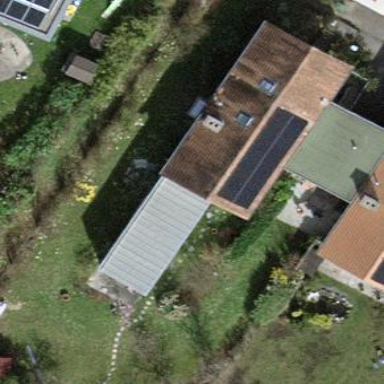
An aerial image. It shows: Garden enclosed by fence.